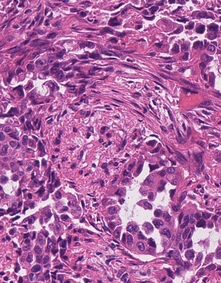
Tumor epithelial tissue: yes
Tumor-associated stroma tissue: yes
Normal tissue: no